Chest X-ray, PA view. Patient: 39 years old, sex M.
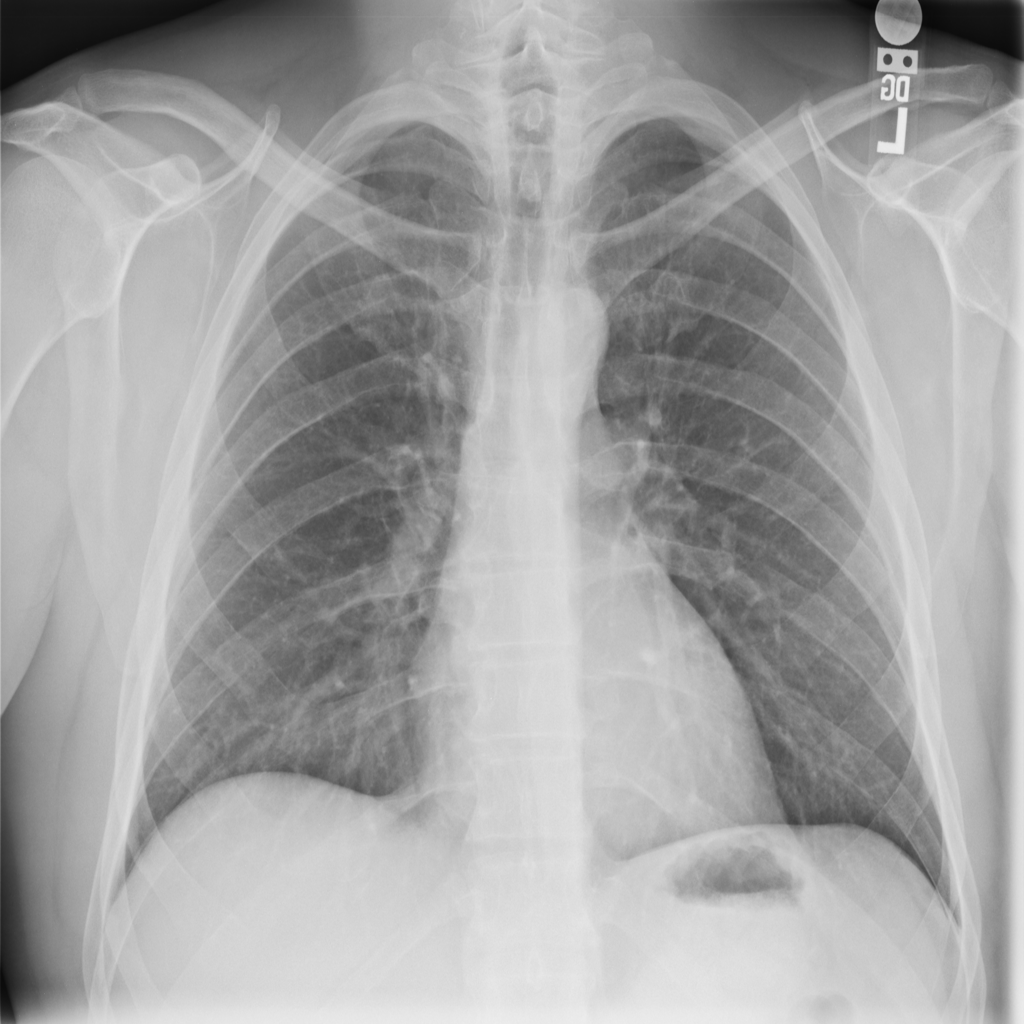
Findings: No Finding